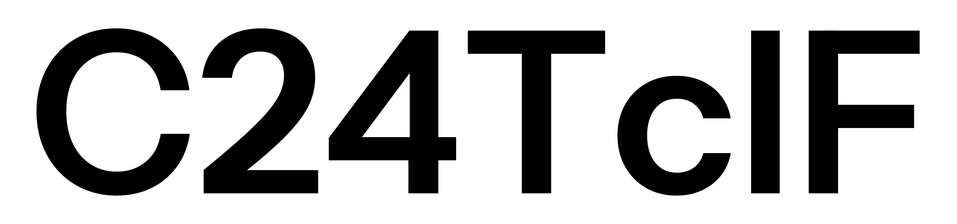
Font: InstrumentSans_SemiBold